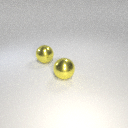
large yellow metal sphere behind large yellow metal sphere